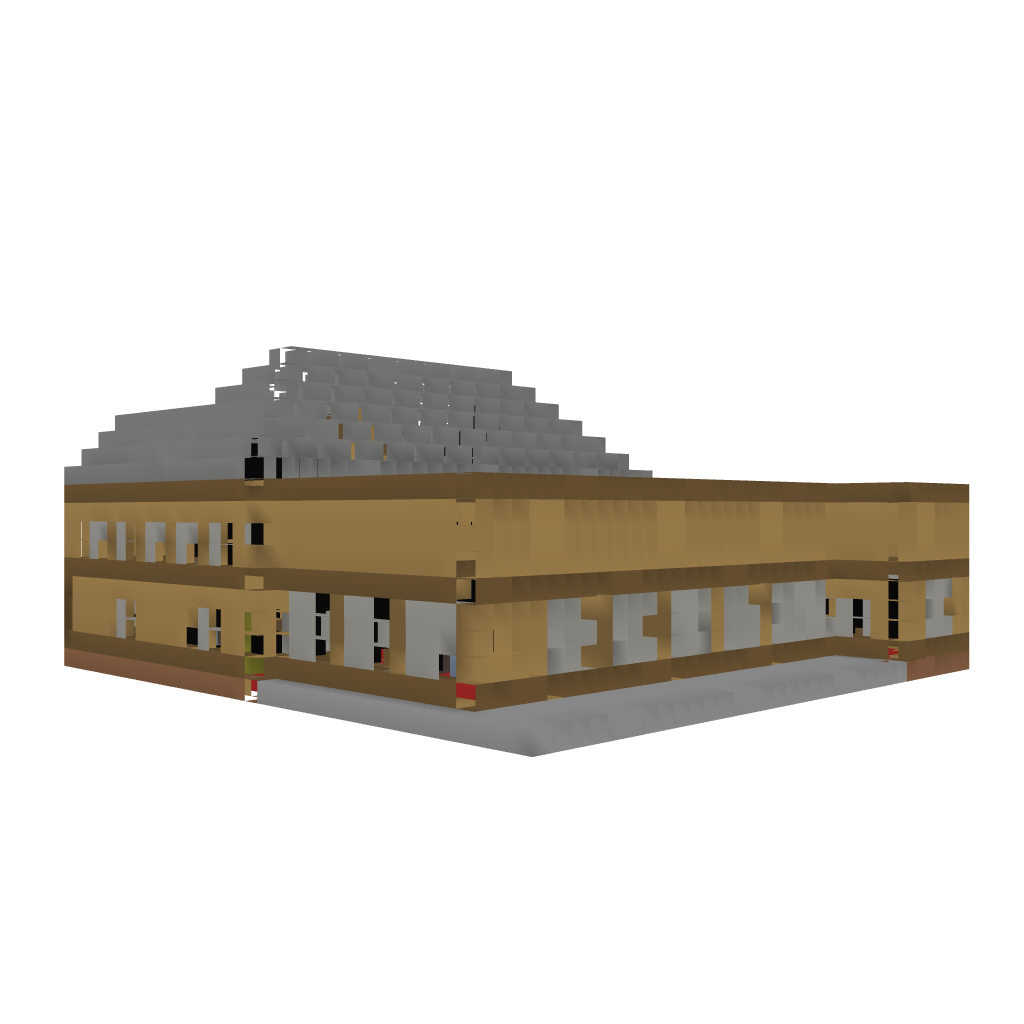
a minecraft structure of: Modern Mansion